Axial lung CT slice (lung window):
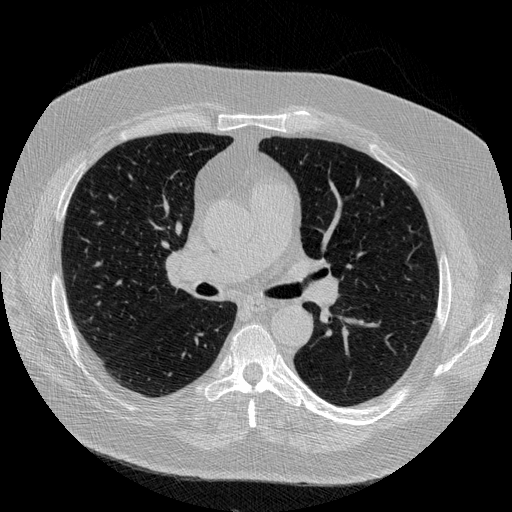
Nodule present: no